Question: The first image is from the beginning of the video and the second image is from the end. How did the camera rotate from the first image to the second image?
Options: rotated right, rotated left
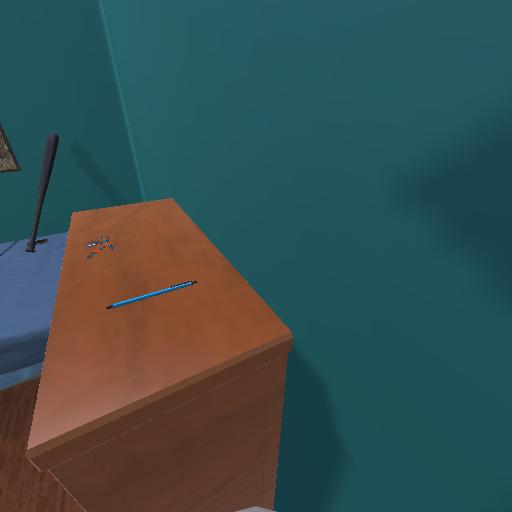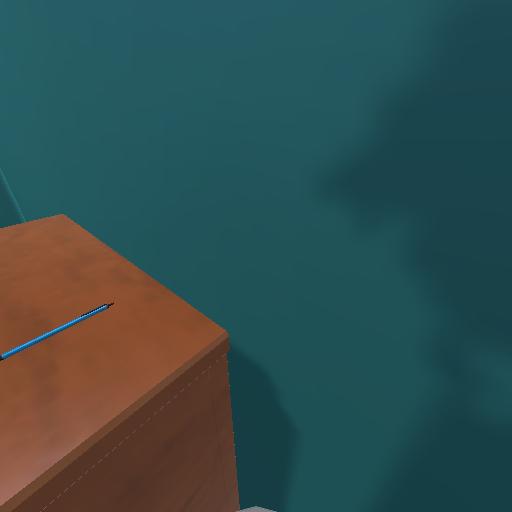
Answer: rotated right